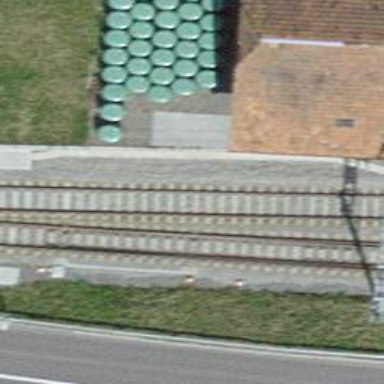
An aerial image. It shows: Single-track railway with electrified contact lines.